Question: I pre-apologise if I've done something stupid, i'm still learning.
So using AngularJS, in one of my views i've used pills (not as a nav)
There are 3 pills, 2 of which seem to display the correct thing, but the active pill displays all 3 things together, which i need to fix. I've looked around on here and bootstraps website. I changed all the pill bits to tab, for example "tab-pane" and i also tried changing the href part to data-target, to no avail. Would anybody be able to point me in the right direction? Heres the view html. (Ive currently used a carousel for images, and will eventually use audio and video playlists but for now ive wrote plain text in the audio and video parts just to see where they end up.I also used directives just to keep it cleaner. The carousel works properly.)
'''
<div class="tab-content">
<!-- Album Pill -->
<div id="albums" class="tab-pane fade in active">
<image-carousel> </image-carousel>
</div>
<!-- Audio Pill -->
<div id="audio" class="tab-pane fade in active">
<audio-player> </audio-player>
</div>
<!-- Video Pill -->
<div id="video" class="tab-pane fade in active">
<video-player> </video-player>
</div>
</div>
<!-- Tab List -->
<div class="container">
<ul class="nav nav-pills nav-justified">
<li class="active"><a data-toggle="pill" href="#albums">ALBUMS</a></li>
<li><a data-toggle="pill" href="#audio">AUDIO</a></li>
<li><a data-toggle="pill" href="#video">VIDEO</a></li>
</ul>
</div>
'''
Here's what the active album pill ends up like

Do i need to use some jquery to sort this? I read pills cant be nested, but i thought this meant a pill within a pill, as ive seen somebody use pills for this kind of thing in a view before.
Any help would be appreciated greatly!
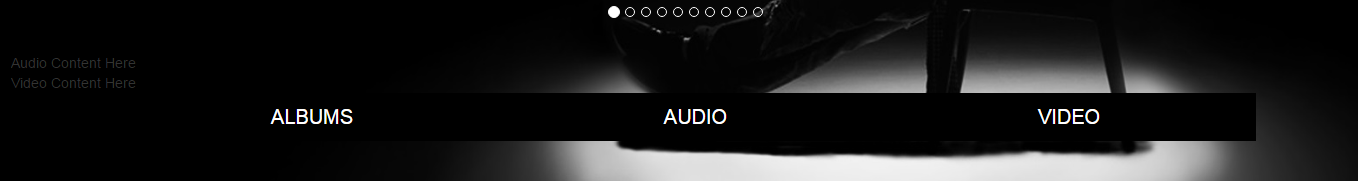
Answer: It may be because you have set each 'tab-pane' to 'active'. Have you tried with this:
'''
<div id="albums" class="tab-pane fade in active">
<image-carousel> </image-carousel>
</div>
<!-- Audio Pill -->
<div id="audio" class="tab-pane fade">
<audio-player> </audio-player>
</div>
<!-- Video Pill -->
<div id="video" class="tab-pane fade">
<video-player> </video-player>
</div>
'''